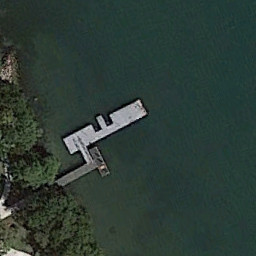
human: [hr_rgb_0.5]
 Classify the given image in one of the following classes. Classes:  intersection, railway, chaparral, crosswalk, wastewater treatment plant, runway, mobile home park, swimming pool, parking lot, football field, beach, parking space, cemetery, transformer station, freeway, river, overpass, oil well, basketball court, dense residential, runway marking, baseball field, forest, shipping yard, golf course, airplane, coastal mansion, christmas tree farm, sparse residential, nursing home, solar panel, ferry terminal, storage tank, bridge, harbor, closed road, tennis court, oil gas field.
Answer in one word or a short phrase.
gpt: ferry terminal